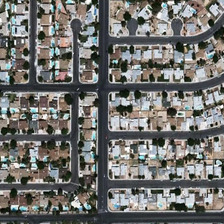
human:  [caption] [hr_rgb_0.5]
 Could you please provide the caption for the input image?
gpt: many gray buildings and some green trees are in a dense residential area .

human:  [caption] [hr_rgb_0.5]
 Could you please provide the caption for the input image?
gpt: many gray buildings and some green trees are in a dense residential area .

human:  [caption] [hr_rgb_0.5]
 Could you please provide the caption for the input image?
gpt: many gray buildings and some green trees are in a dense residential area .

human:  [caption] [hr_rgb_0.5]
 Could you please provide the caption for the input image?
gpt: many gray buildings and some green trees are in a dense residential area .

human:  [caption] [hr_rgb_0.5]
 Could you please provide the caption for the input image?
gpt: many gray buildings and some green trees are in a dense residential area .